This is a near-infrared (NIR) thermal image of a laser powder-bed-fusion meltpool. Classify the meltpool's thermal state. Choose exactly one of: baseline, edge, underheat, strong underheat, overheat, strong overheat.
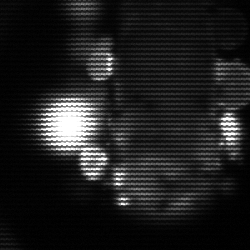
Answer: strong underheat